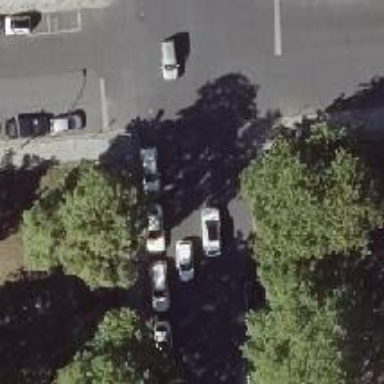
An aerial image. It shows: Asphalt footpath with unmarked crossing.